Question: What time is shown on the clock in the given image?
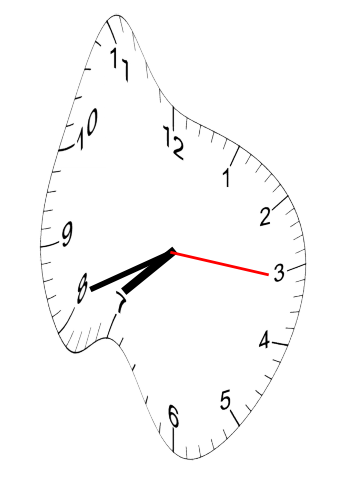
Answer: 07:41:16